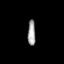
Tissue: prostate
Cell type: Fibroblasts
Senescence score: 0.7219
Nuclear area (px): 194
Mean DAPI intensity: 157.737